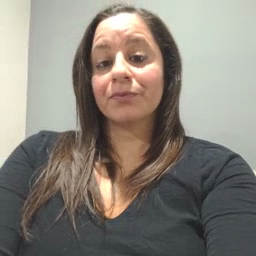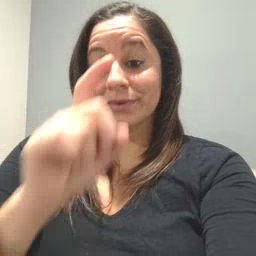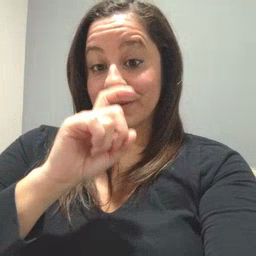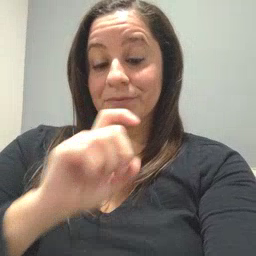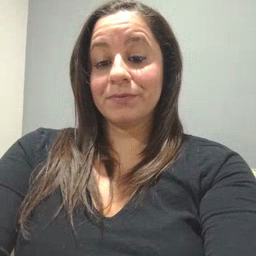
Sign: doll